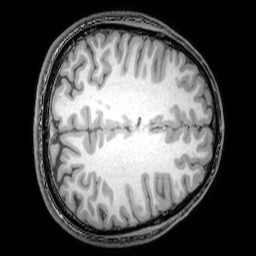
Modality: T1w
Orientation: axial
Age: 22
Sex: male
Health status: healthy
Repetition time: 0.081 s
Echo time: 0.037 s